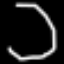
Label: octagon